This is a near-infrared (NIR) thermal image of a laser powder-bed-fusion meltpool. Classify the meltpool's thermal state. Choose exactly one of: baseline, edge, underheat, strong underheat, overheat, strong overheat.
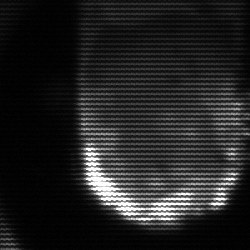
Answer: baseline